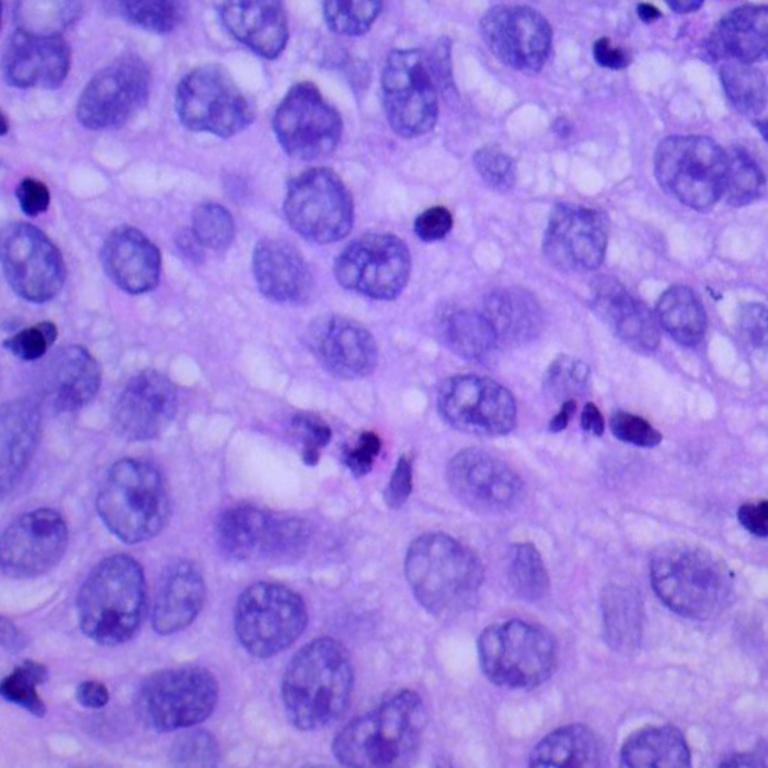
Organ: lung
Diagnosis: squamous carcinomas